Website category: university
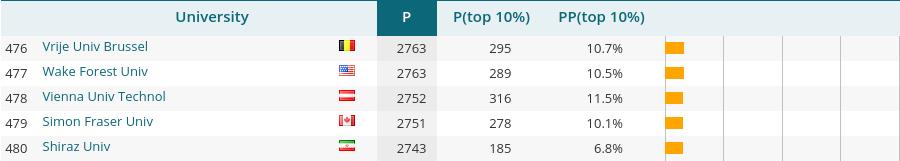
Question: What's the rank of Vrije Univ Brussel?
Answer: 476

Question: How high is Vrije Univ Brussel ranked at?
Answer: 476

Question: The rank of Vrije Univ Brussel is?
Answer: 476

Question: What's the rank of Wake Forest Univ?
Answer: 477

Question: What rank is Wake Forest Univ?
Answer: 477

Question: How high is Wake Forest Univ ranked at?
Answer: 477

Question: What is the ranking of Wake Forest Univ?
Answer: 477

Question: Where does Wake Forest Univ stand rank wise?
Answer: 477

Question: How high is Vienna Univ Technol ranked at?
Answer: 478

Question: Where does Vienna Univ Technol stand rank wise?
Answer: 478

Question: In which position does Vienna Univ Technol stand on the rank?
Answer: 478

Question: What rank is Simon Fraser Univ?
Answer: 479

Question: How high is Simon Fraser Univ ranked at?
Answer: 479

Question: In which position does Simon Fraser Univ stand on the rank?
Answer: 479

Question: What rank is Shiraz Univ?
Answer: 480

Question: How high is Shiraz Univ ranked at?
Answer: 480

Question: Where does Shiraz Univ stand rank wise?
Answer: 480

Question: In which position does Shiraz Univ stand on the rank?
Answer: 480

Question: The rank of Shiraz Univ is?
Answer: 480

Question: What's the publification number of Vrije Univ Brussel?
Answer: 2763

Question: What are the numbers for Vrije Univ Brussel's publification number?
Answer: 2763

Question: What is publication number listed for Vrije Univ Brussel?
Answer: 2763

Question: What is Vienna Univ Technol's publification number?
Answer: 2752

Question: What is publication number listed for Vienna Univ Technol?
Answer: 2752

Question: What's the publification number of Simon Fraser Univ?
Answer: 2751

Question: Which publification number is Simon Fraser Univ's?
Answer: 2751

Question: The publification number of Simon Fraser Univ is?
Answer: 2751

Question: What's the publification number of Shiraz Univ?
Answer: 2743

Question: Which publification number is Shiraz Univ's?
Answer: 2743

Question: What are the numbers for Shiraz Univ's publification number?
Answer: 2743

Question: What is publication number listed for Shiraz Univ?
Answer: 2743

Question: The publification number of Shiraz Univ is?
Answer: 2743

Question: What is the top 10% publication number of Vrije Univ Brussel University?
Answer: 295

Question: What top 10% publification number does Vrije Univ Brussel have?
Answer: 295

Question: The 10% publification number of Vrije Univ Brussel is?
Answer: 295

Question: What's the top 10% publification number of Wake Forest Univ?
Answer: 289

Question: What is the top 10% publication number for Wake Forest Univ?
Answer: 289

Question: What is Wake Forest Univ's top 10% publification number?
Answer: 289

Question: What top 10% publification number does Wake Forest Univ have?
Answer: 289

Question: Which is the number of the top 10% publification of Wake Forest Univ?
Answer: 289

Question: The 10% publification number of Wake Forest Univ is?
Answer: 289

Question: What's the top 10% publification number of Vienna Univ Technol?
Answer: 316

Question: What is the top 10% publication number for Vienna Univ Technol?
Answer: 316

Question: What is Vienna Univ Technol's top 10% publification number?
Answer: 316

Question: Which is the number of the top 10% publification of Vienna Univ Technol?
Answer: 316

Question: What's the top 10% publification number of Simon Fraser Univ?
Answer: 278

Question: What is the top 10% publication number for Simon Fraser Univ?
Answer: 278

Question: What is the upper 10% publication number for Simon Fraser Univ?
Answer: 278

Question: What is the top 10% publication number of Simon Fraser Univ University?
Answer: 278

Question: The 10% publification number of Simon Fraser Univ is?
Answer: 278

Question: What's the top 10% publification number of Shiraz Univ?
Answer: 185

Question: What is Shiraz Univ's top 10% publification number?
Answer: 185

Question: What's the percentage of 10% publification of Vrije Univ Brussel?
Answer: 10.7%

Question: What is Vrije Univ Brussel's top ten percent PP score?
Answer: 10.7%

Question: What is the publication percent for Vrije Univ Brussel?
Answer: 10.7%

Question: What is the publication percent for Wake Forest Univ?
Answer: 10.5%

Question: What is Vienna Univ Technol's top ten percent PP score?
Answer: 11.5%

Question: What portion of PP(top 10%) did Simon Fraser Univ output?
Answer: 10.1%

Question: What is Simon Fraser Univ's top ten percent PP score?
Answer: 10.1%

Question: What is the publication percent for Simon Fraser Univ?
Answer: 10.1%

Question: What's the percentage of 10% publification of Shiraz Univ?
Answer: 6.8%

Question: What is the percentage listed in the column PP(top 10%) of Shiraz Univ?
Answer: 6.8%

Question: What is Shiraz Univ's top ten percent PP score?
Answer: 6.8%

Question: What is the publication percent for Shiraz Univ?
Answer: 6.8%